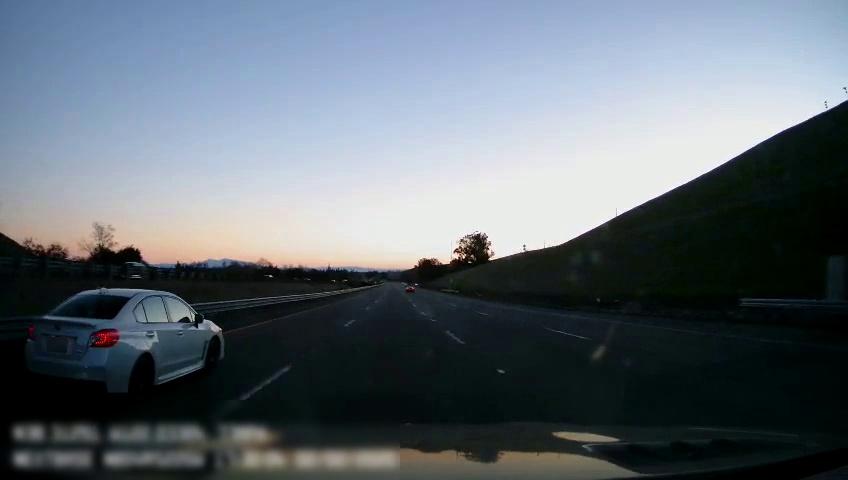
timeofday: Day
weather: Sunny
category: Drivable Space
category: Vehicles | Car
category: Vehicles | SUV
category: Lanes | Current Lane
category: Lanes | Current Lane
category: Lanes | Alternate Lane
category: Lanes | Alternate Lane
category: Lanes | Alternate Lane